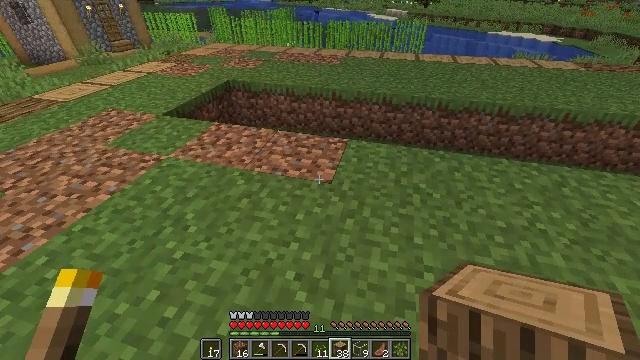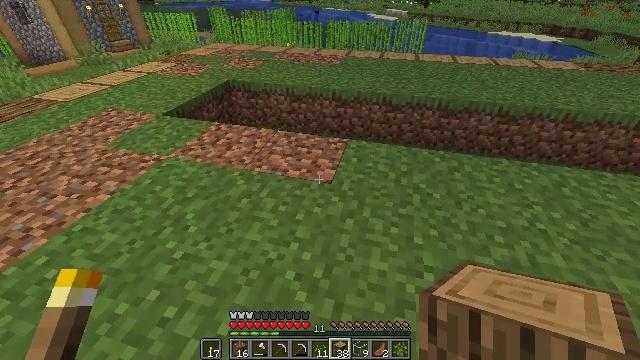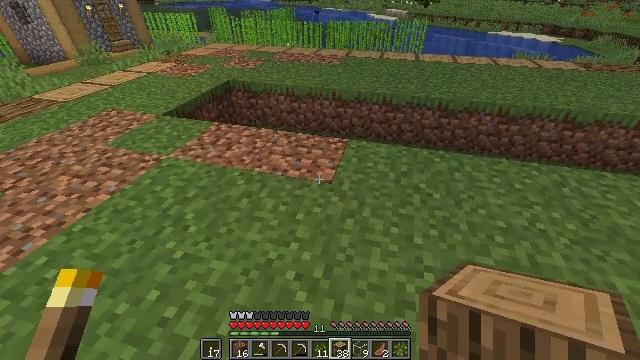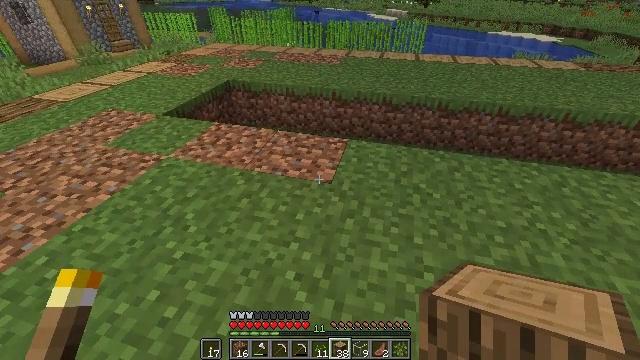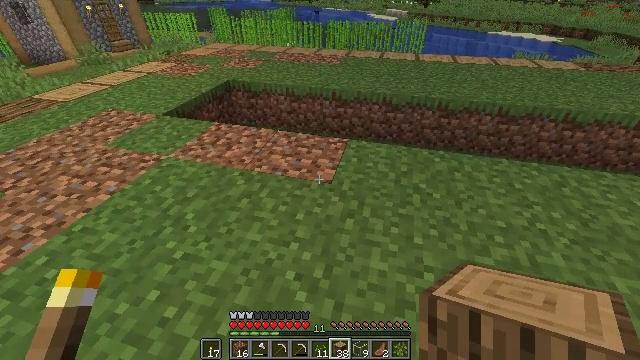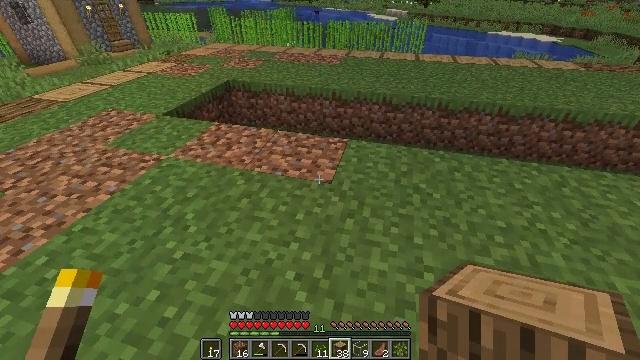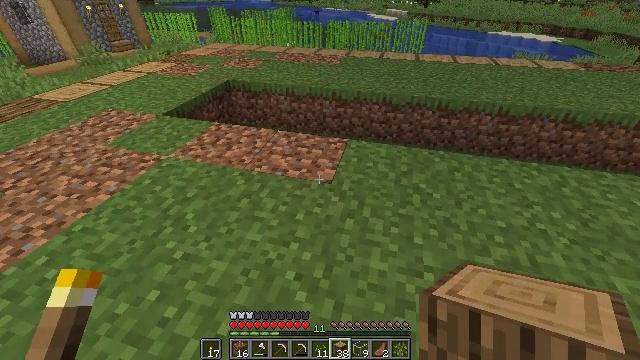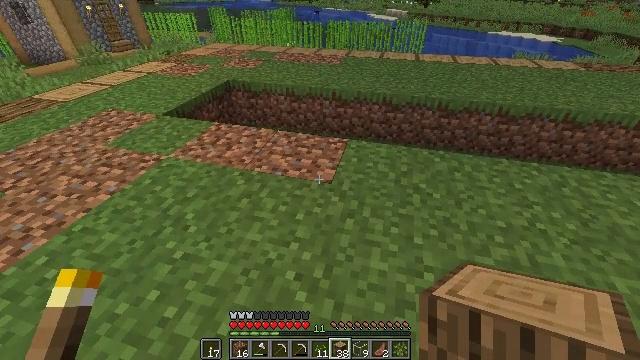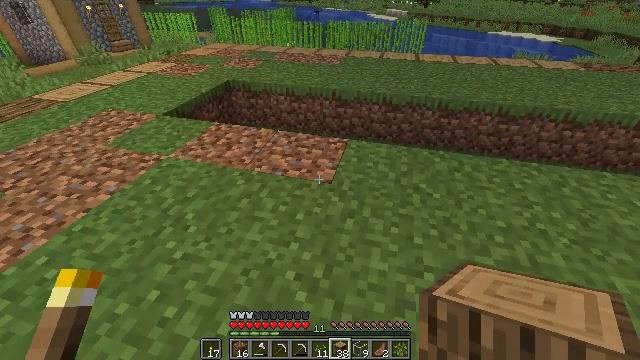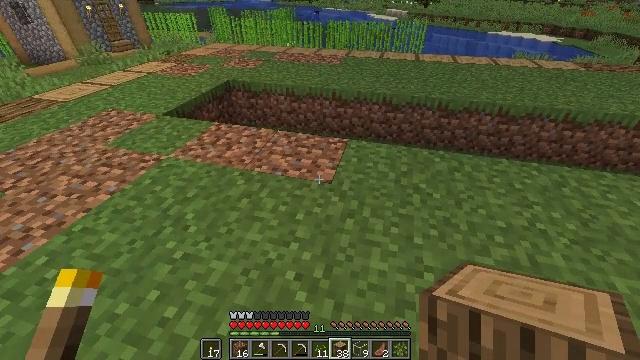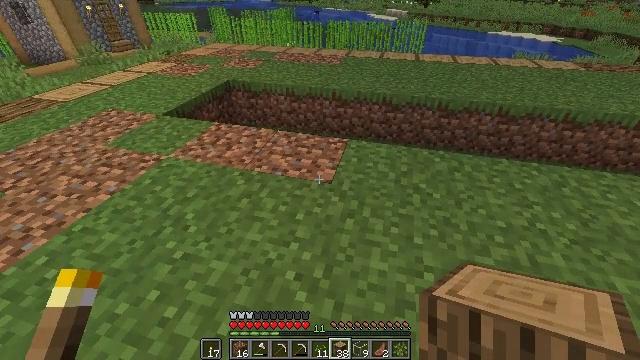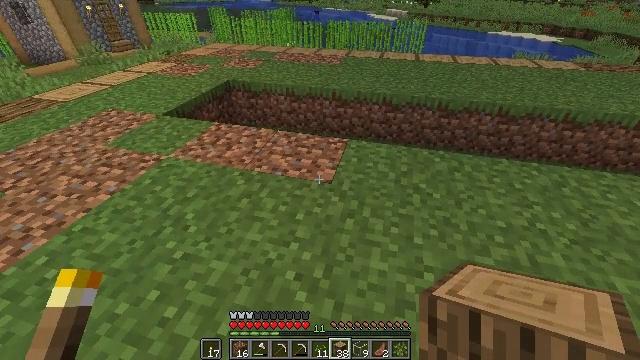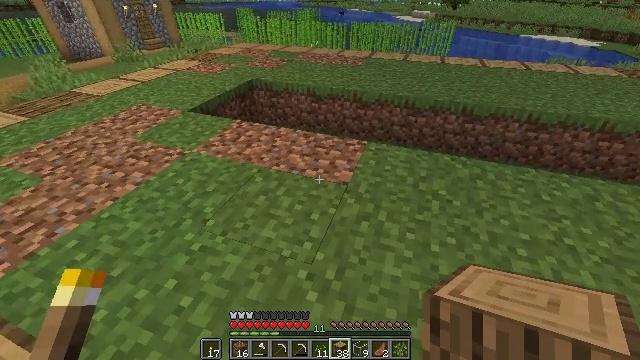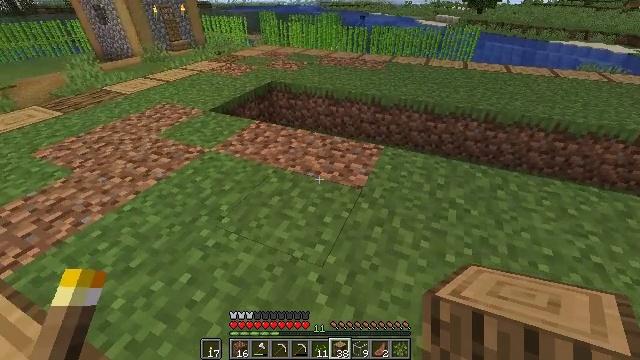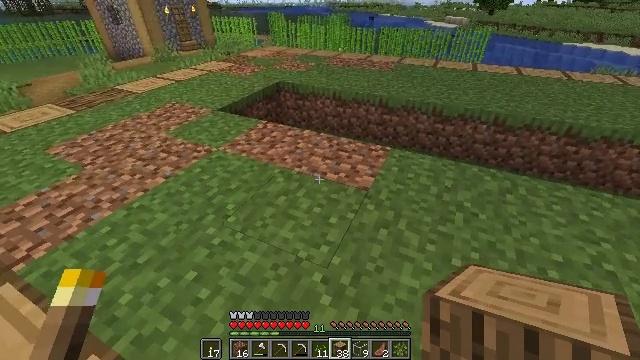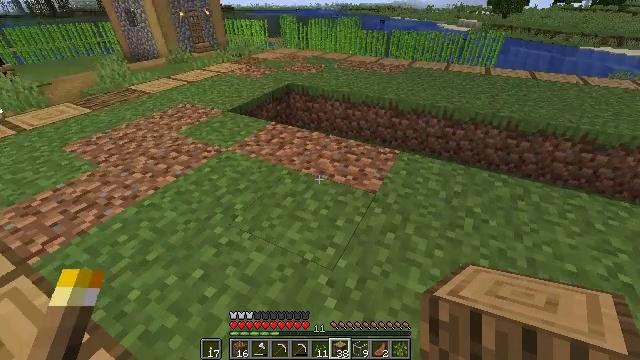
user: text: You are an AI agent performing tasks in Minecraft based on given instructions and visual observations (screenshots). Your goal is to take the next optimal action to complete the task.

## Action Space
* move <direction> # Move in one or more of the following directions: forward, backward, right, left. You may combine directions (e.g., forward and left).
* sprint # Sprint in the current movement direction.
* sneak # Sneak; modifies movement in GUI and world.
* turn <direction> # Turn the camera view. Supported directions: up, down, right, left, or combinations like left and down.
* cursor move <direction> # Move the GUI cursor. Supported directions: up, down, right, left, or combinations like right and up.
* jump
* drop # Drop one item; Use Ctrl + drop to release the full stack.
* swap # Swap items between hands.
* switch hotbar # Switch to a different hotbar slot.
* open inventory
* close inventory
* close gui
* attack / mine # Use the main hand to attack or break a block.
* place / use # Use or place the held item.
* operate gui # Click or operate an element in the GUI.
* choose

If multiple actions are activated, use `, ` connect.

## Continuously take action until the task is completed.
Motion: motion action
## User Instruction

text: Gather grass block for landscaping.
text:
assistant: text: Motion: no_op
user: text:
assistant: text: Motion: no_op
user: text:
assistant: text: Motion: no_op
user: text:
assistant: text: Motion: no_op
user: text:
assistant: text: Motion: no_op
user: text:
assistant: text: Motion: no_op
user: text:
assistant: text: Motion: no_op
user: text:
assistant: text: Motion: no_op
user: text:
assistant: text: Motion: no_op
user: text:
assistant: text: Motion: no_op
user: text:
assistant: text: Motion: no_op
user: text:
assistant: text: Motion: turn left
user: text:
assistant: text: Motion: turn left
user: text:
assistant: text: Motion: turn left
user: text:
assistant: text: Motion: turn left
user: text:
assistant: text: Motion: turn left
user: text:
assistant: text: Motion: turn left
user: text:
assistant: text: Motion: turn left
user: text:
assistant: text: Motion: no_op
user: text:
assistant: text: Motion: no_op
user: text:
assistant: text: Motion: no_op
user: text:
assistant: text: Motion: no_op
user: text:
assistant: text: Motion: no_op
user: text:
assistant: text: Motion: no_op
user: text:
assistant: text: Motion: turn left
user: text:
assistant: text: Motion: turn left
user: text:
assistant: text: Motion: no_op
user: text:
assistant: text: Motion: no_op
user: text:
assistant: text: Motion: turn left
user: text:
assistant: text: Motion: no_op